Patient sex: M
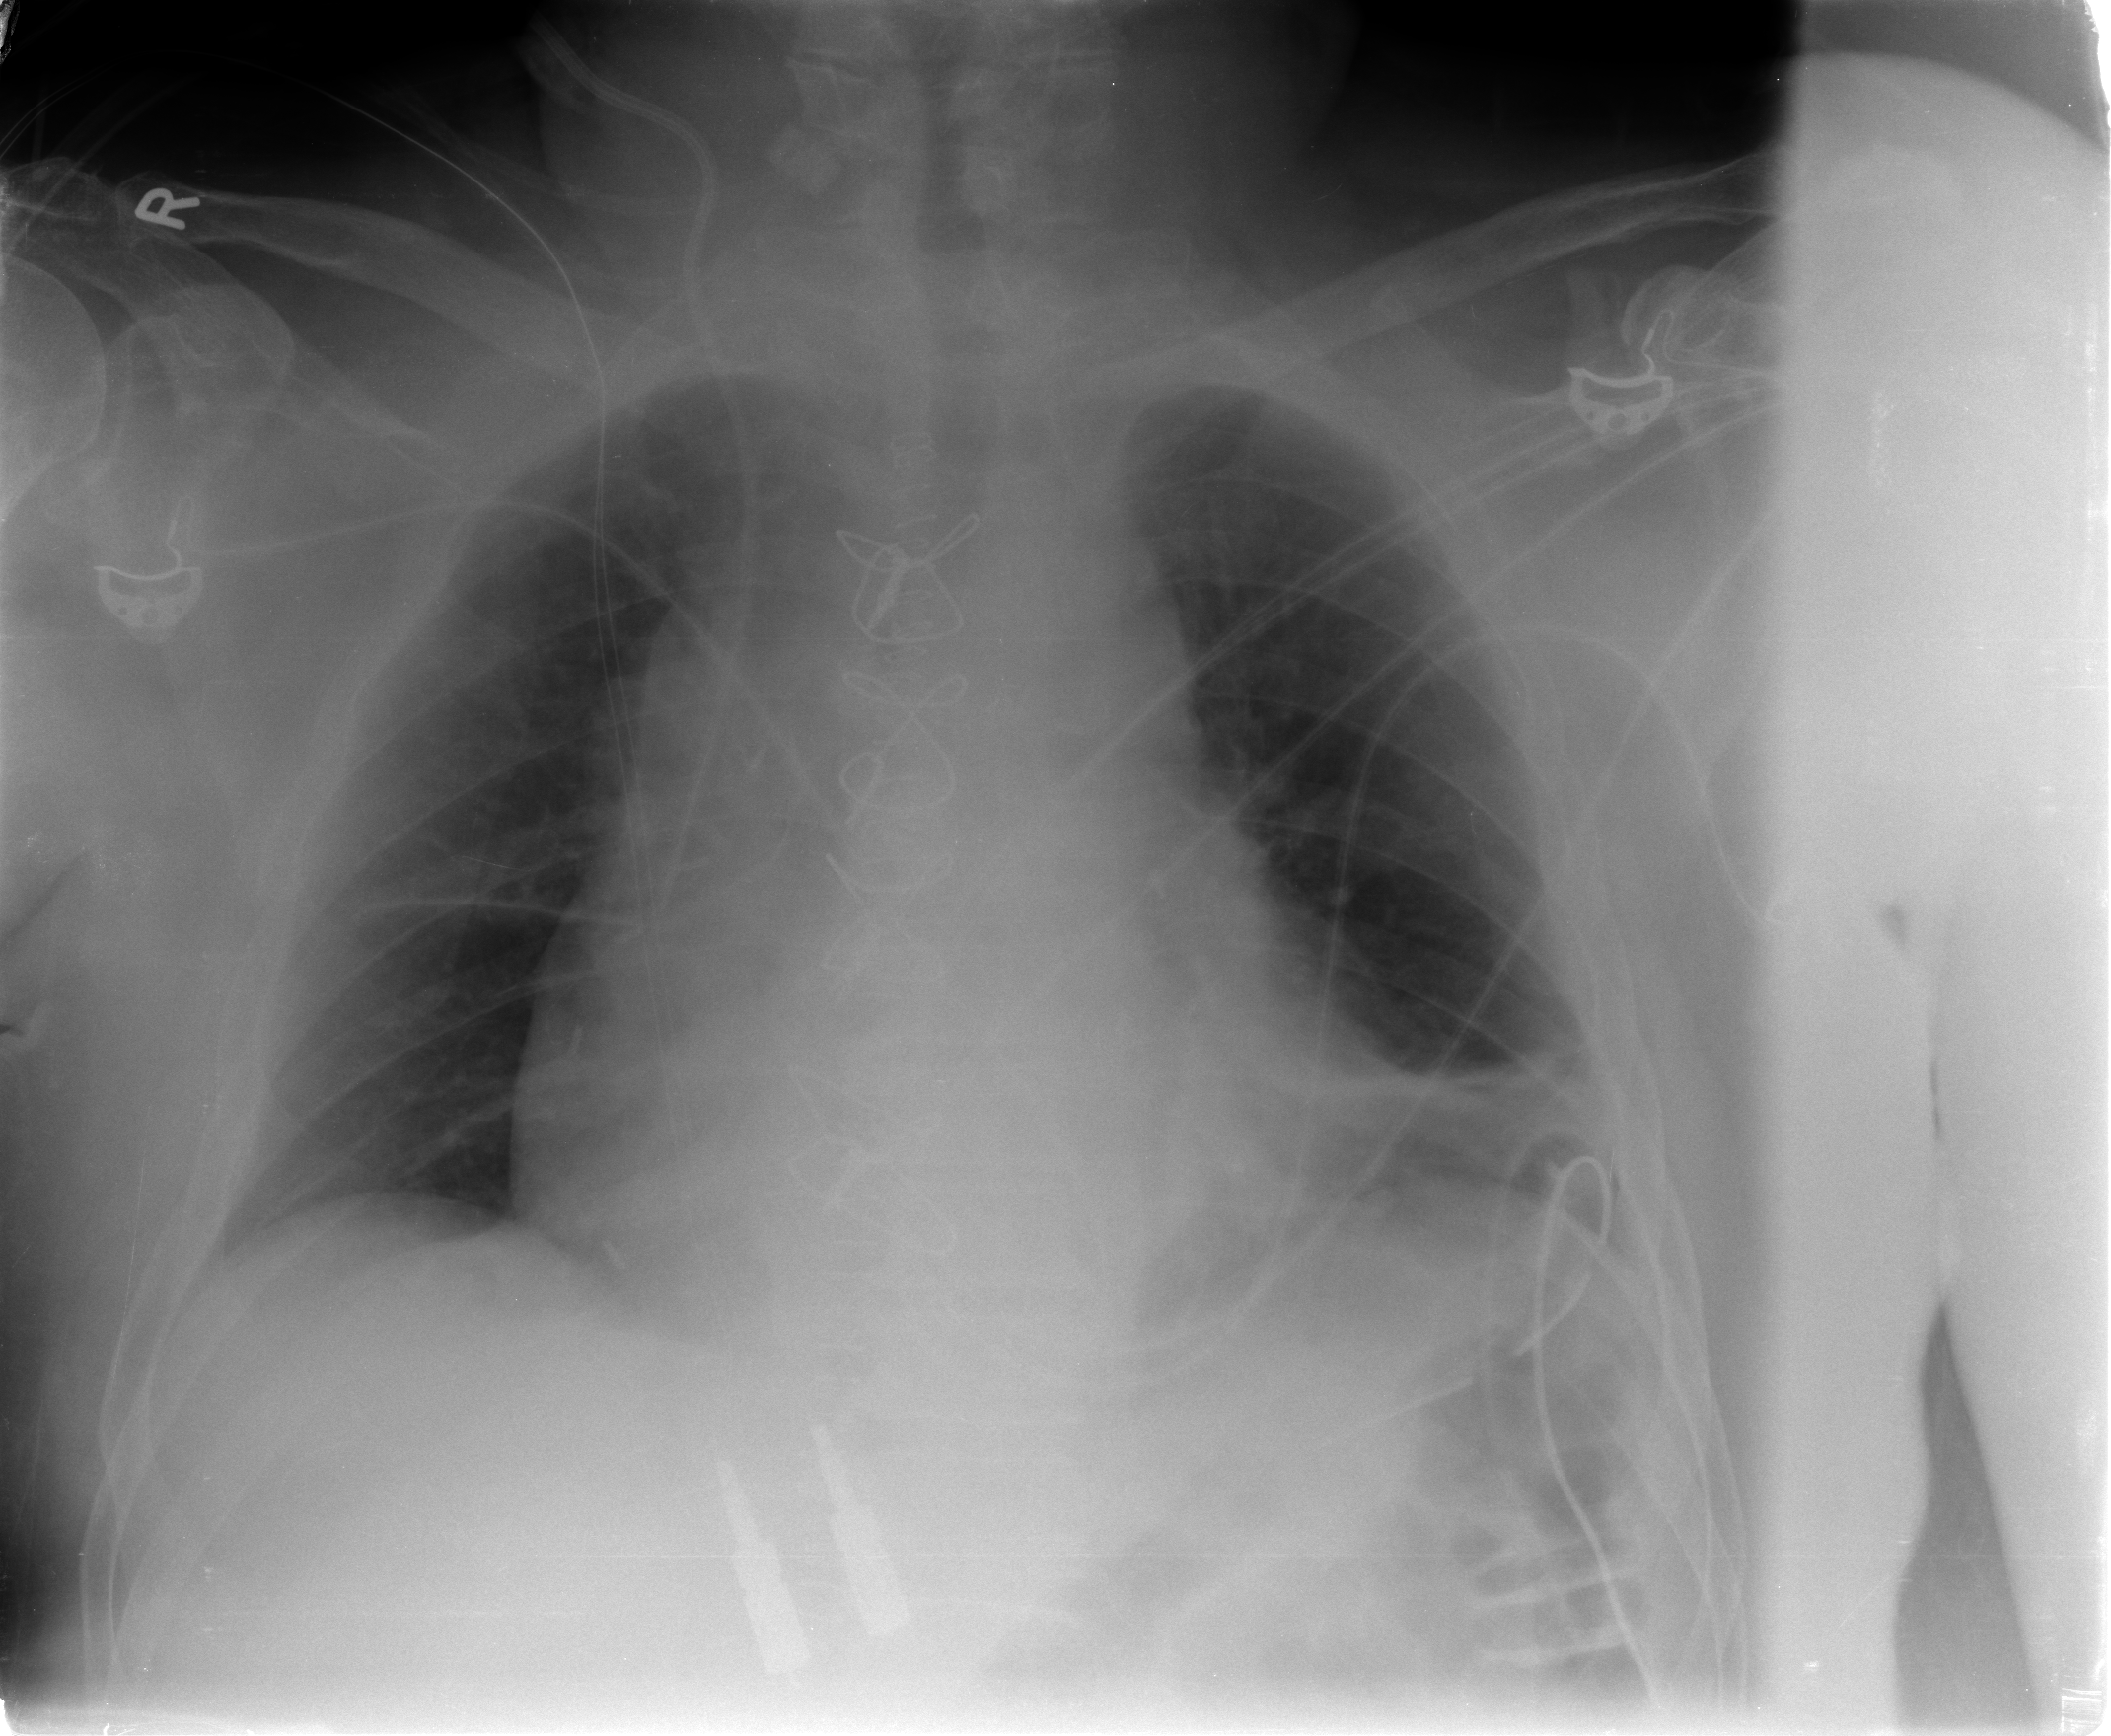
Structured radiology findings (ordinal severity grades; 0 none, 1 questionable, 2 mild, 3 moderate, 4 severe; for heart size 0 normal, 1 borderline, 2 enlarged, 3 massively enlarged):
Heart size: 2
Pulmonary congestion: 0
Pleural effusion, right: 0
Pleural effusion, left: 0
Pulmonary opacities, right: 0
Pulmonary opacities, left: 0
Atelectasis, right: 2
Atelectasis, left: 2